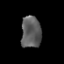
Tissue: prostate
Cell type: T cells
Senescence score: 0.3439
Nuclear area (px): 624
Mean DAPI intensity: 92.617